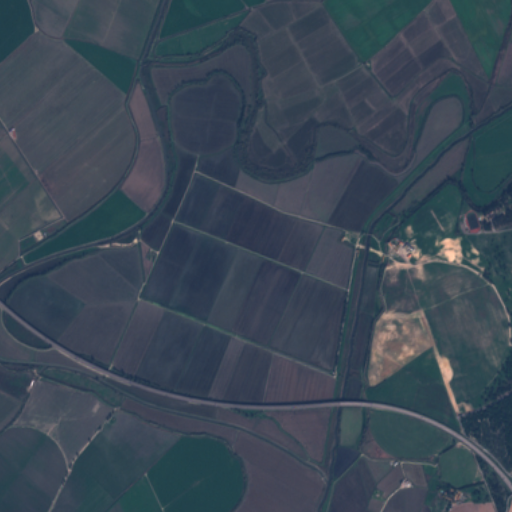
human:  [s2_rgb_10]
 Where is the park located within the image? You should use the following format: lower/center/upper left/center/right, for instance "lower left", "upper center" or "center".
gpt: The park is located in the center right of the image.
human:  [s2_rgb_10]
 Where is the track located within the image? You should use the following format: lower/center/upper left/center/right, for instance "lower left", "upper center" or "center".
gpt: The track is located in the center right of the image.
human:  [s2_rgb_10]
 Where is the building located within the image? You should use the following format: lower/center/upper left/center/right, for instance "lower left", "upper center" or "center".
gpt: There is no building in the image.